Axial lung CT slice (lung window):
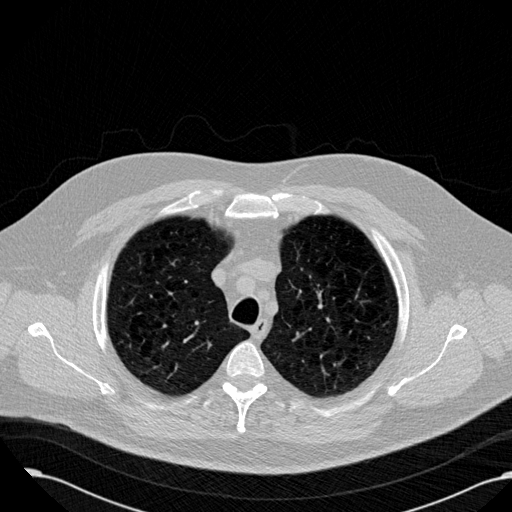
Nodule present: no